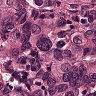
Metastatic tissue present: yes